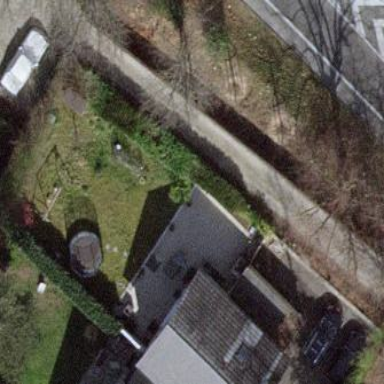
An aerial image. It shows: Garden surrounded by fence.